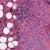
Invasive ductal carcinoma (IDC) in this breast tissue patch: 0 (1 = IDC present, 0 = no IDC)